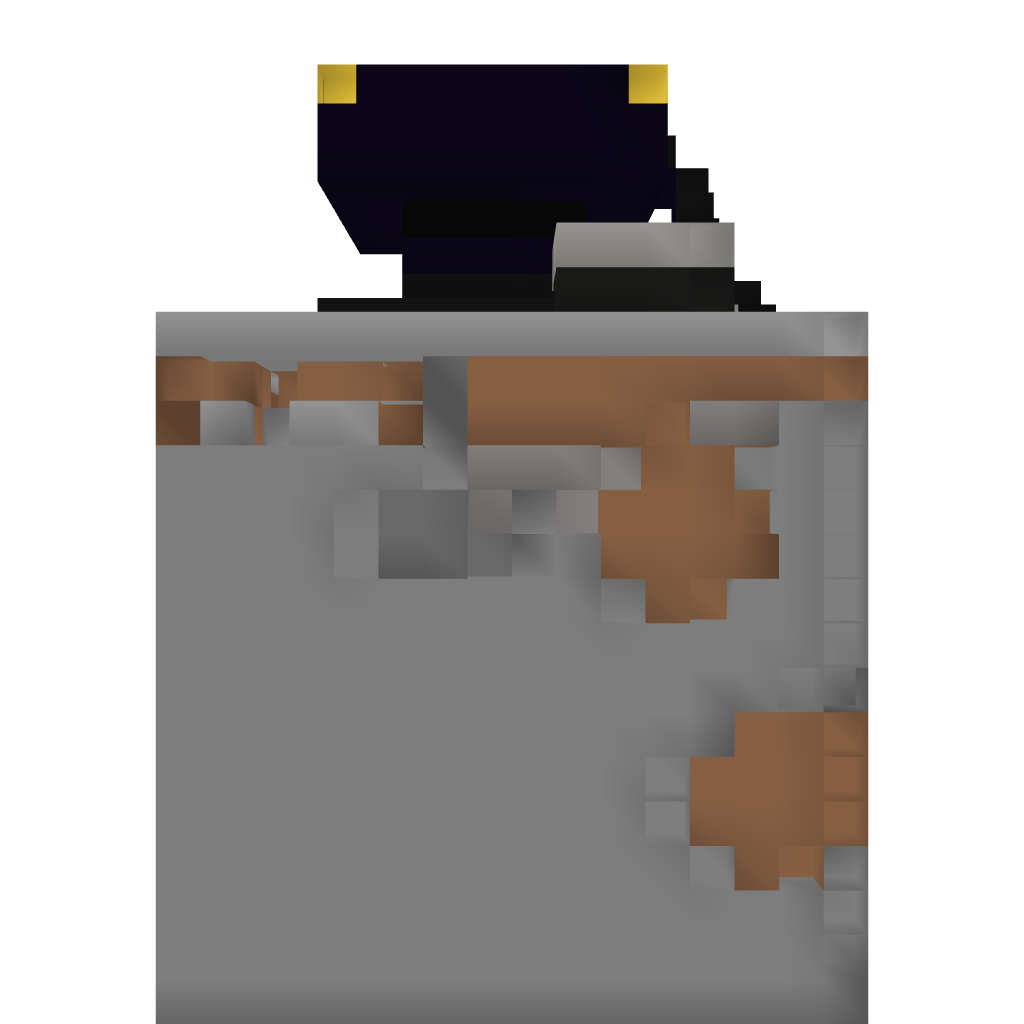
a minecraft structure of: Automatic player cannon